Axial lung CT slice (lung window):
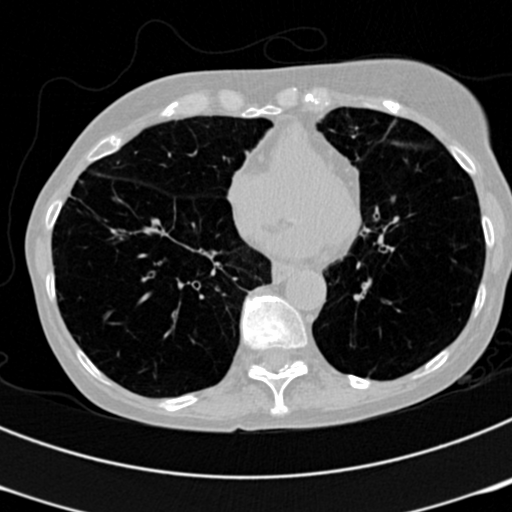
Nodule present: no